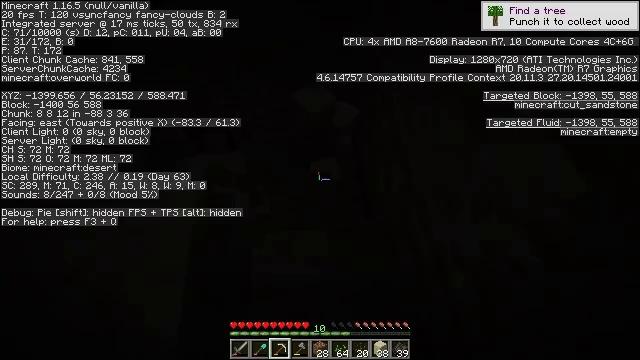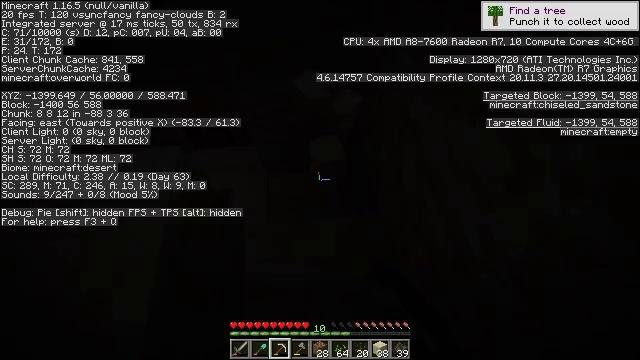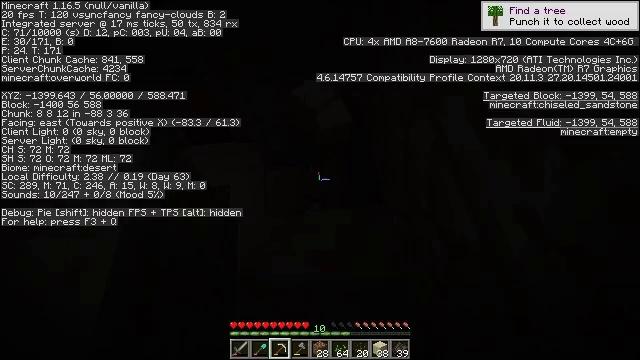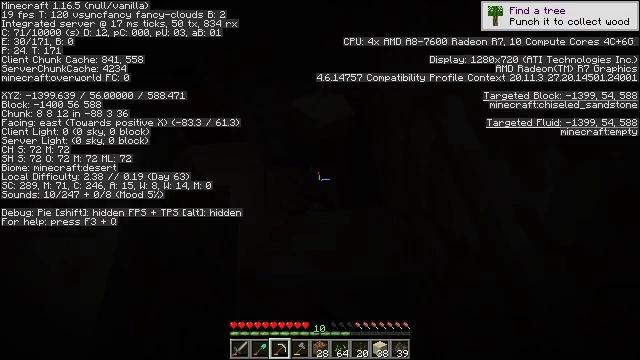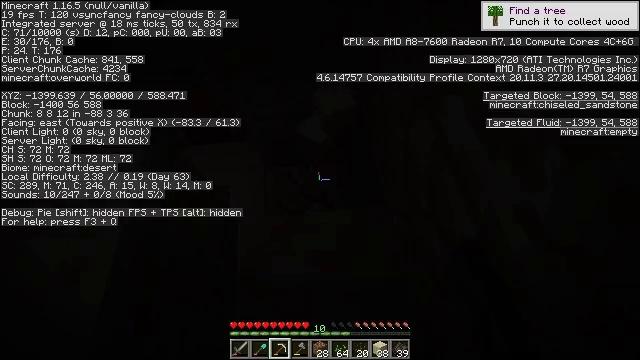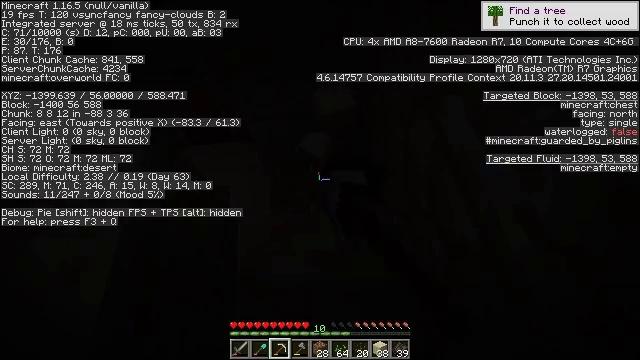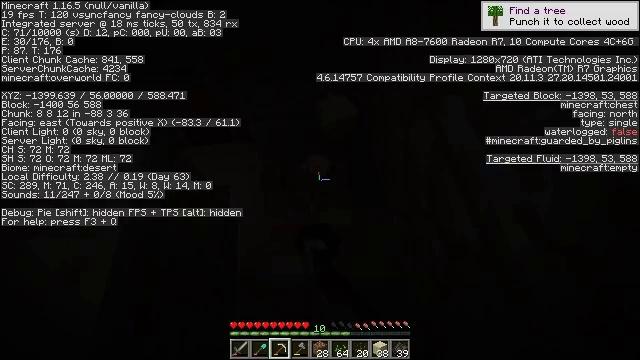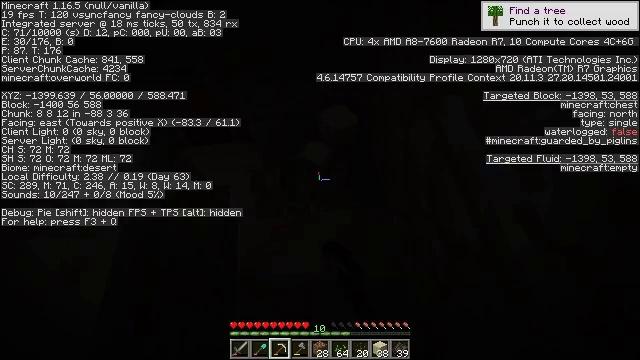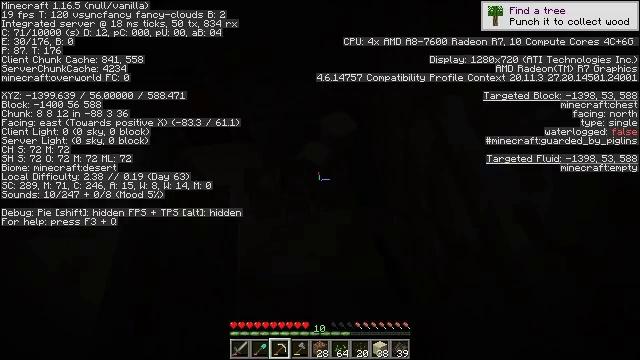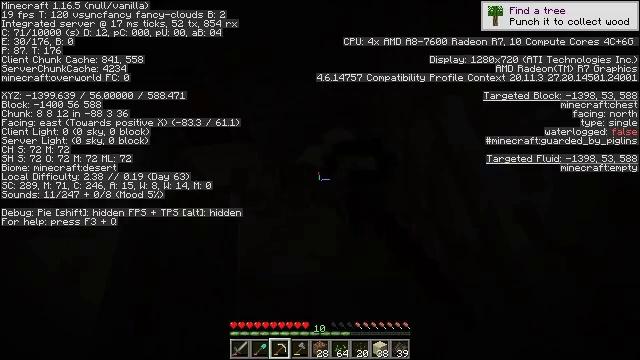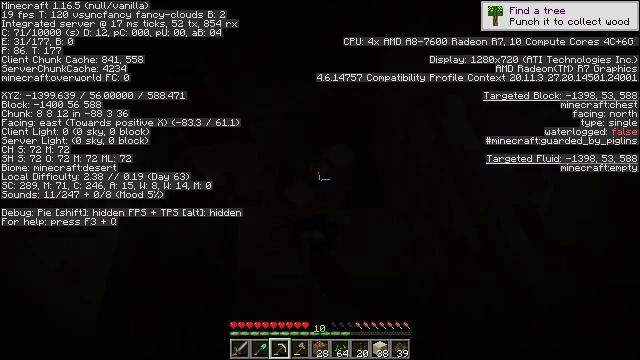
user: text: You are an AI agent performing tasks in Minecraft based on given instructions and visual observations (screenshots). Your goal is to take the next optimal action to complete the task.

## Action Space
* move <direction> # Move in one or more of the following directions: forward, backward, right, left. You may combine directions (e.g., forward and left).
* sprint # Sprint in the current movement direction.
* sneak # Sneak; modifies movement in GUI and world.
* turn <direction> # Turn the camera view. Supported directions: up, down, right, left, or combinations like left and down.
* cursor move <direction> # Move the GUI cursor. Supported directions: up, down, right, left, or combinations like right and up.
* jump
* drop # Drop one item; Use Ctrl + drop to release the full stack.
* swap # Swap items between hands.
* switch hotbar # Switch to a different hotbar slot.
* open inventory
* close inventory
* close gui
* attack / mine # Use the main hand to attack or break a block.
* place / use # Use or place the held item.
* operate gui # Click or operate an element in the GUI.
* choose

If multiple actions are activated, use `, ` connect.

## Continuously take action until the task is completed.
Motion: motion action
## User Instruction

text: Extract chiseled sandstone from the pyramid.
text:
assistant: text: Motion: attack / mine
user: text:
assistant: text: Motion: attack / mine
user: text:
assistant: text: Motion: attack / mine
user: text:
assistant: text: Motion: attack / mine
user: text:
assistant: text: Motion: attack / mine
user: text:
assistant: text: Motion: attack / mine
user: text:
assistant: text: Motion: attack / mine
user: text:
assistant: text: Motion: attack / mine
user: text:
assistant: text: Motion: attack / mine
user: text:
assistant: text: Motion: no_op
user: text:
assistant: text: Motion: no_op